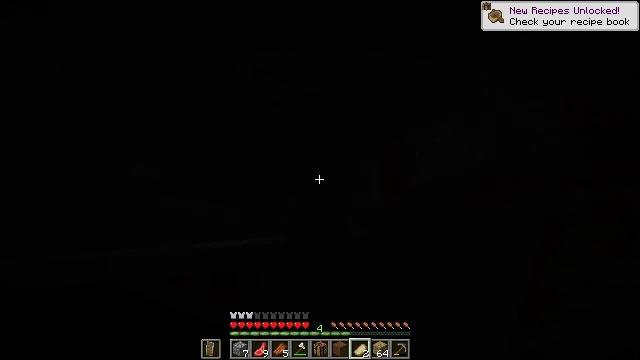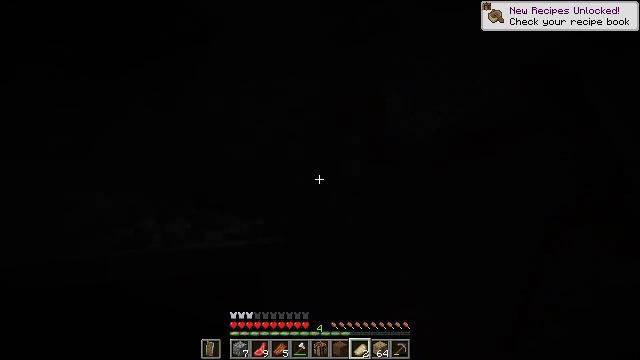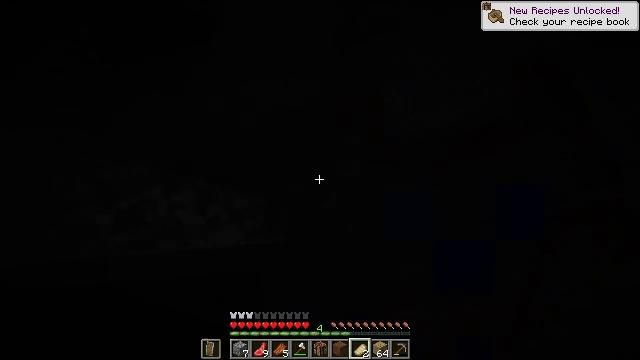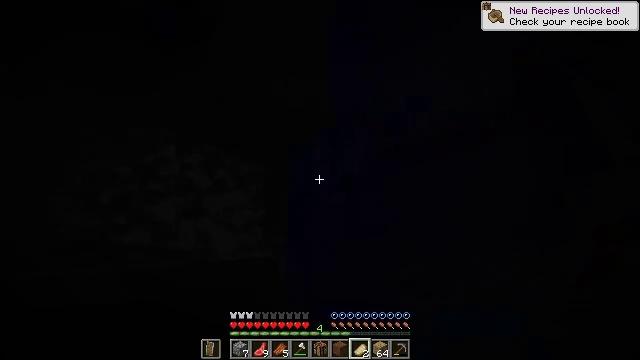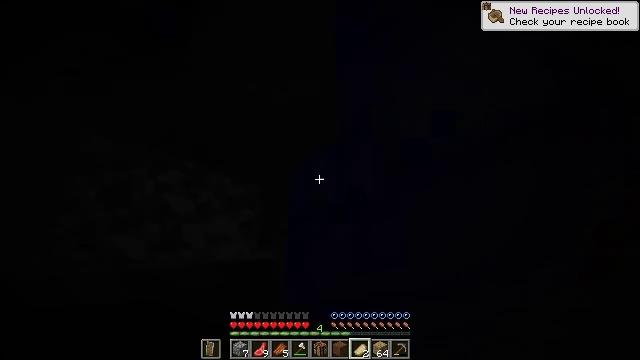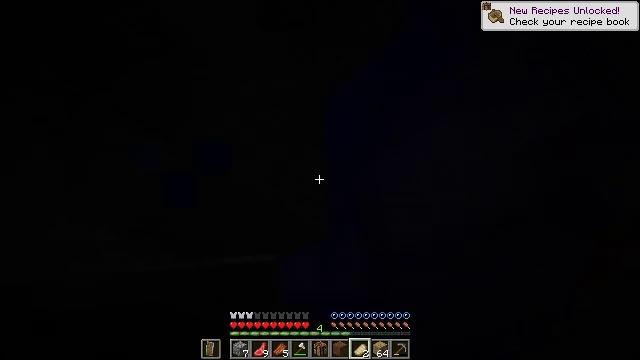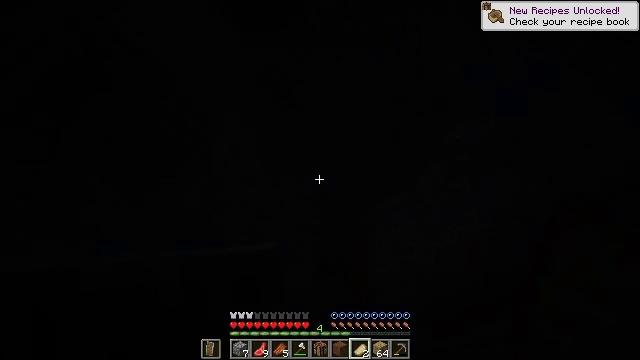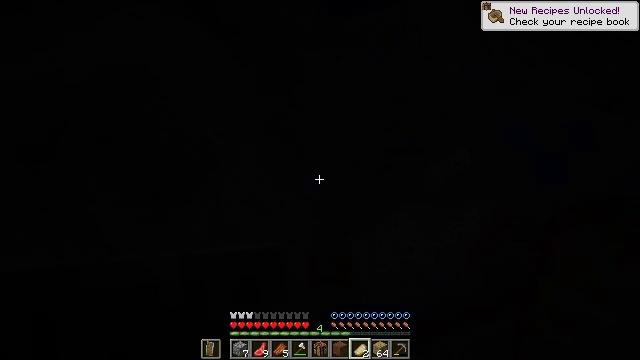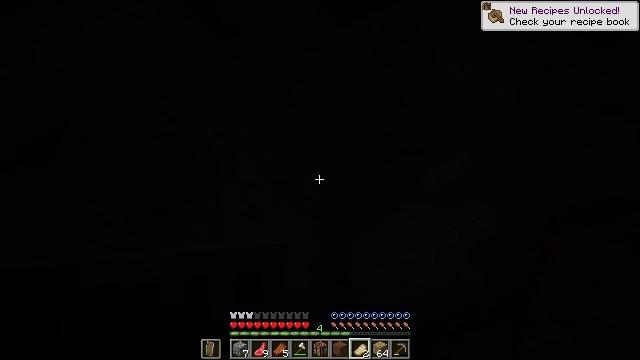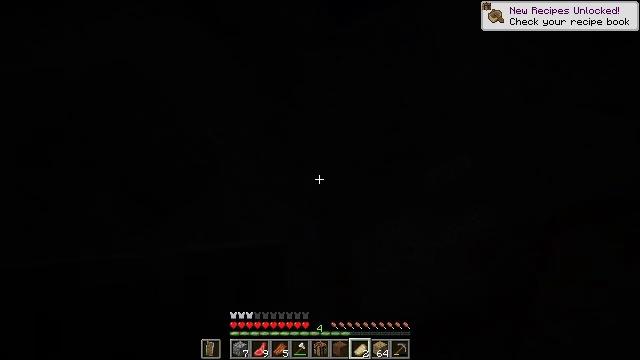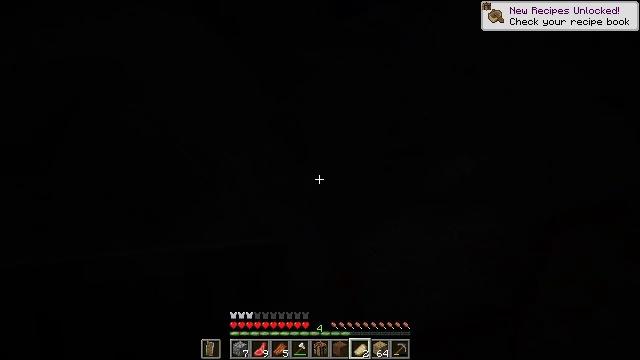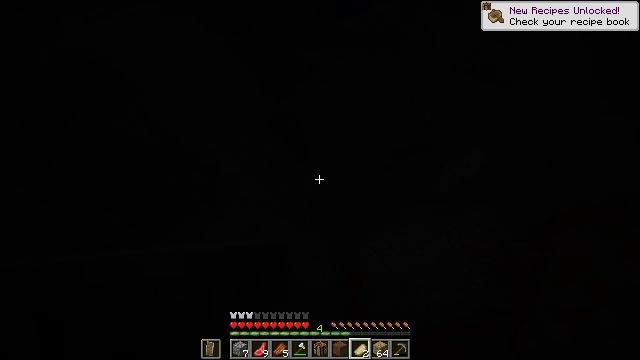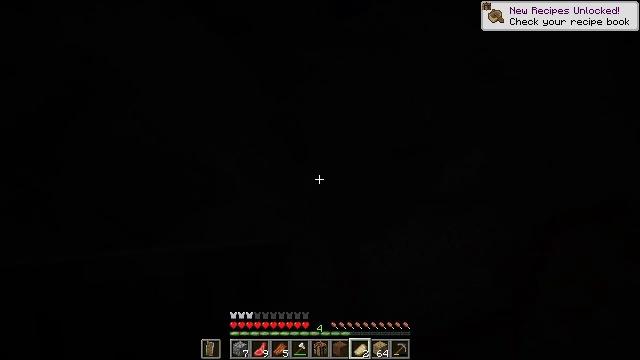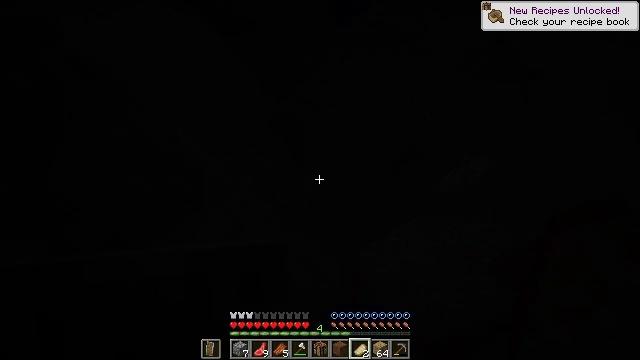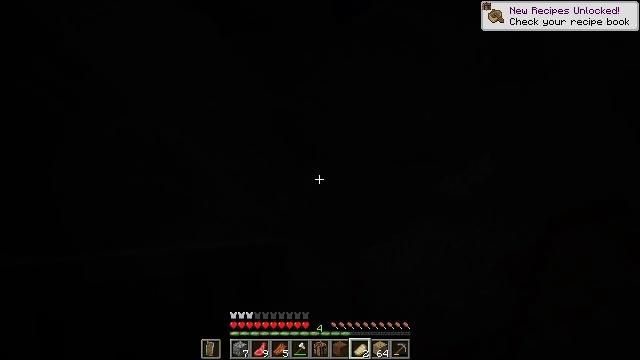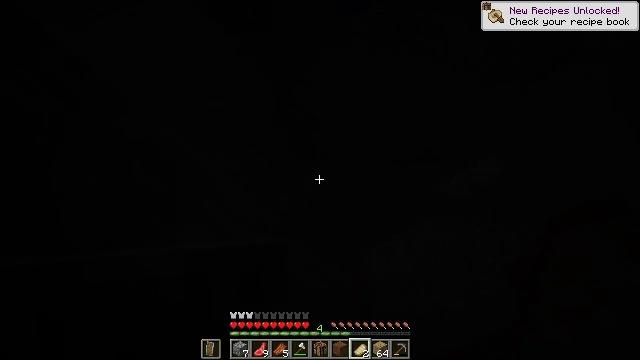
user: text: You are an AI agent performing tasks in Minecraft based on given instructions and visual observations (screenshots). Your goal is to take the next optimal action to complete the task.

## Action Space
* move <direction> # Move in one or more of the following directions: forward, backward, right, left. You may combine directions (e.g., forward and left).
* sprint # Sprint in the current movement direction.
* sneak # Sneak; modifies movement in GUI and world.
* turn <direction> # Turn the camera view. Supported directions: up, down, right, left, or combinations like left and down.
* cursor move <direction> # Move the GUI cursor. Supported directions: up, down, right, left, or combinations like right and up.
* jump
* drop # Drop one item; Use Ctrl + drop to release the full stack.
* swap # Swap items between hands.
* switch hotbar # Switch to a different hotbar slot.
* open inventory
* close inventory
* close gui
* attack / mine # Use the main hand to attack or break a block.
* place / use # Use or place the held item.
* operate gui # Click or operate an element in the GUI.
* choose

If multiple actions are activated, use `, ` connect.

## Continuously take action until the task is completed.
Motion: motion action
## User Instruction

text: Drop a cooked porkchop.
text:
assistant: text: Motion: turn right and up, jump, close inventory
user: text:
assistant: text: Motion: jump
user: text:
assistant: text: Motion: turn up, jump
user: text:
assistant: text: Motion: turn up, jump
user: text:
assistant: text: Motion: turn right and up, jump
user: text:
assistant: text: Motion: turn right and up, jump
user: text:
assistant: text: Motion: turn right and up, jump
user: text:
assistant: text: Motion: jump
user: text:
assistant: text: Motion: jump
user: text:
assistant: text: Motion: jump
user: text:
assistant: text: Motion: move forward, jump
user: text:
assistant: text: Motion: move forward, jump
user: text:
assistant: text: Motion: move forward, jump
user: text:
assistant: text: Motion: move forward, jump
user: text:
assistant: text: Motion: move forward, jump
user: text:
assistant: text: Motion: move forward, jump
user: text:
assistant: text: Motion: move forward, jump
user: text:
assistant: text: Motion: move forward, turn right and down, jump
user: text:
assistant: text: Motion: move forward, turn right and down, jump
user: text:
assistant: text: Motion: move forward, sprint, turn right and down, jump
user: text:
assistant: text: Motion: move forward, sprint, turn right and down, jump
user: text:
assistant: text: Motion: move forward, sprint, turn right and down, jump
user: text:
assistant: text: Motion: move forward, sprint, turn right and down, jump
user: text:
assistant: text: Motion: move forward, sprint, jump
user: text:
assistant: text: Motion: move forward, sprint, jump
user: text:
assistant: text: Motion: move forward, sprint, jump
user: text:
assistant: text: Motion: move forward, sprint, turn right and up, jump
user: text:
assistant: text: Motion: move forward, sprint, turn right, jump
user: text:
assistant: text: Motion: move forward, sprint, turn right, jump
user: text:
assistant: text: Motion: move forward, sprint, turn right and up, jump